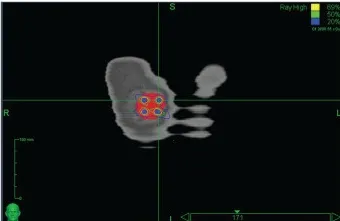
In a coronal plane The high-dose vertices (total of six) received 20 Gy to the 69% isodose line. The doses between the dose-vertices (valley) were in the order of 25% of the maximum (peak) dose. (Permission by Radiation Research to extract from Figure 3 in Wu X et al. . 2021 Radiation Research Society).
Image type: radiology (ct)